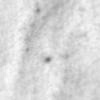
Label: no_change